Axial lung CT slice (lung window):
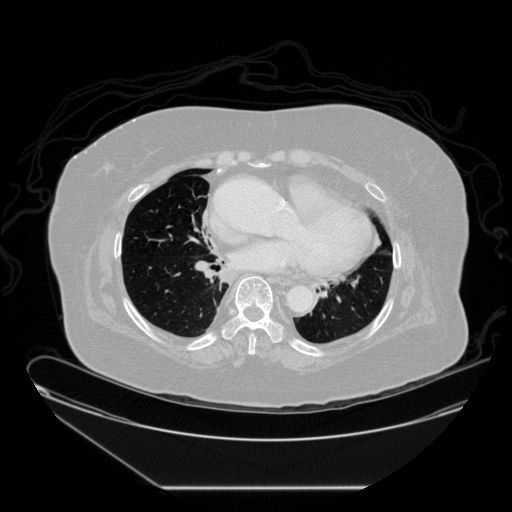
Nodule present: no